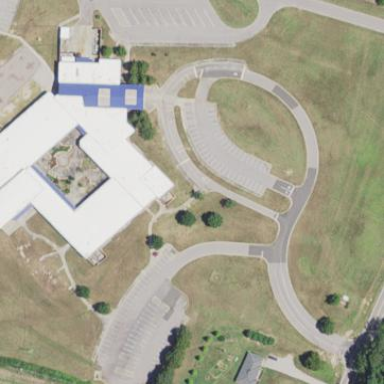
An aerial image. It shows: School.